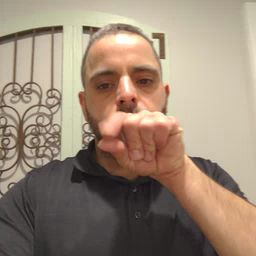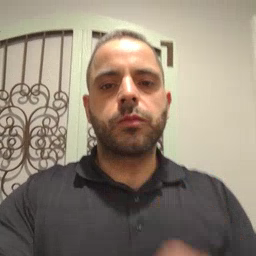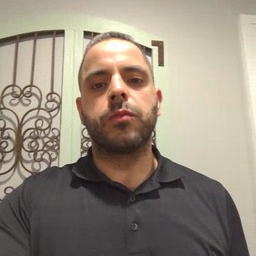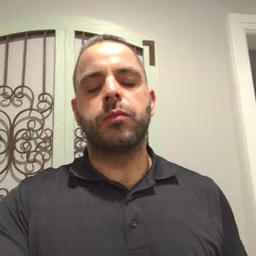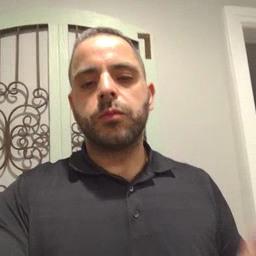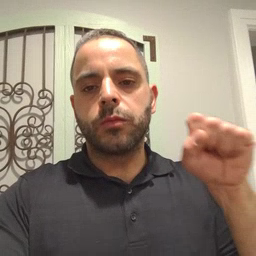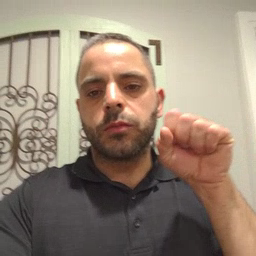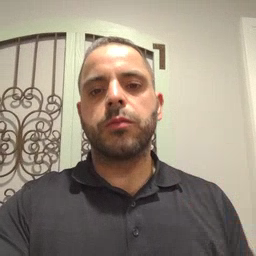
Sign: carrot